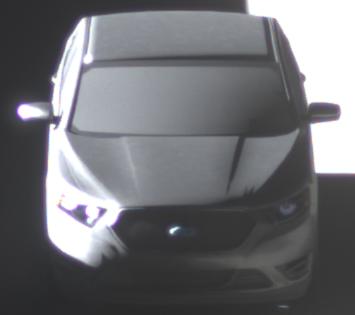
Make: Ford
Model: Taurus
Detailed model: SHO
Model produced from: 2012
Model produced until: 2019
Doors: 4
Color: gray
Road condition: dry road
Daytime: sunrise or sunset
Contrast: high contrast